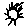
Label: sun